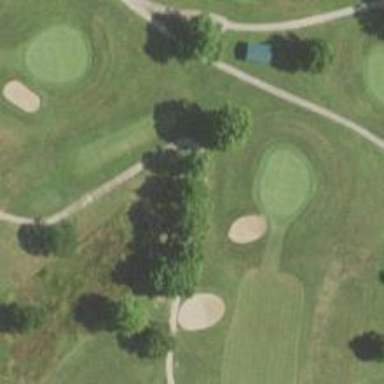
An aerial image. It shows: Service road used as golf cart path.